Question: For some reason, I want to hide the both arrow which comes on mouse over to 'input[type="date"]' I used '-webkit-appearance: none;' but it's not working. Is there any other way to achive this?

HTML
'''
<input type="date">
'''
CSS:
'''
input[type="date"],
input[type="date"]:hover
{border:0;
background:transparent;
-webkit-appearance: none;}
'''
code example <URL>
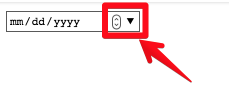
Answer: To hide all effects on hover you can use:
'''
pointer-events: none !important;
'''